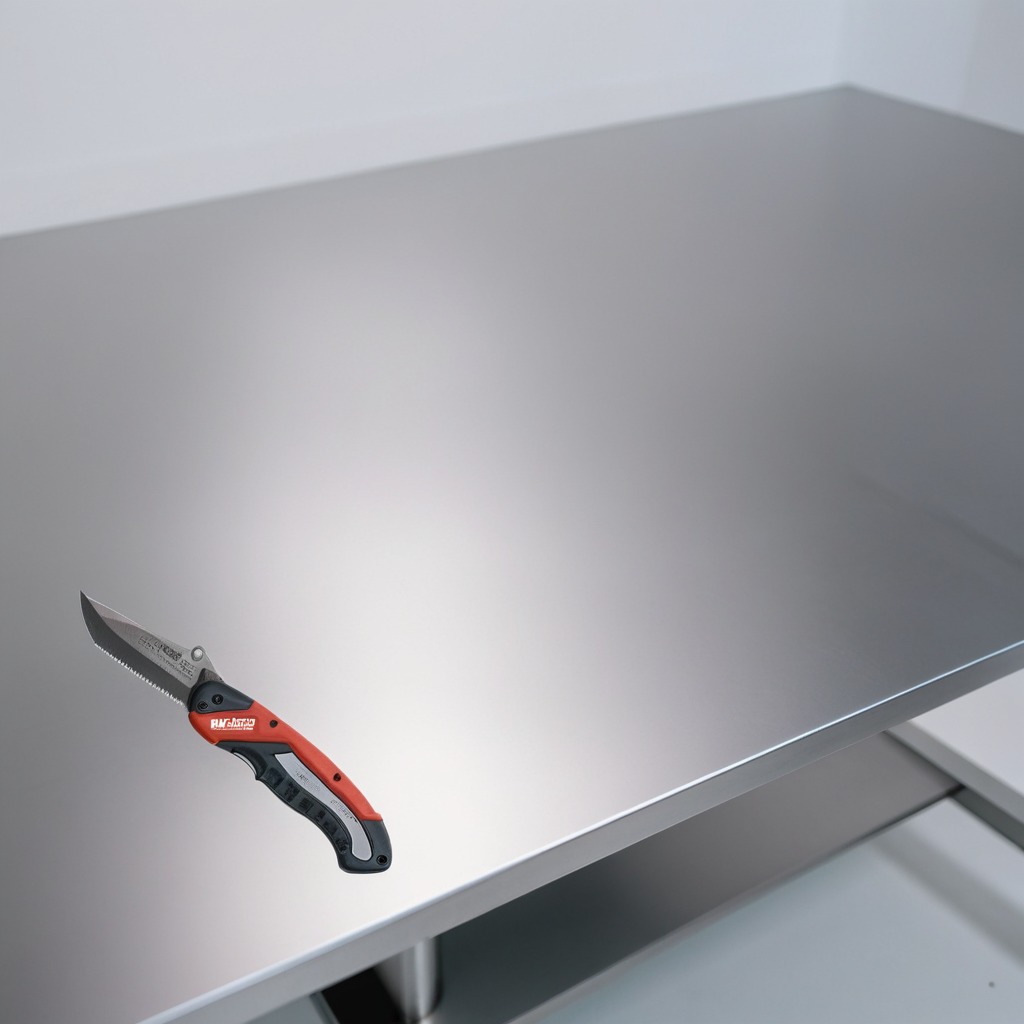
A utility knife is lying on the stainless steel table.